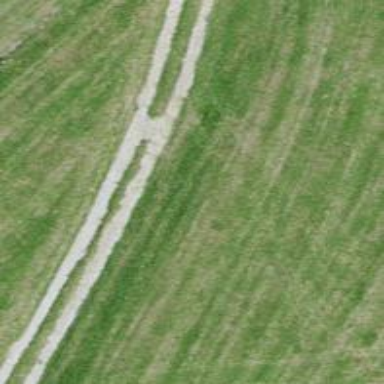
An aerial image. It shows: Concrete track with grade3 quality.